Field crop: maize
Growth stage: 2
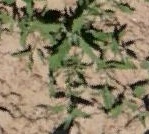
Species: atriplex